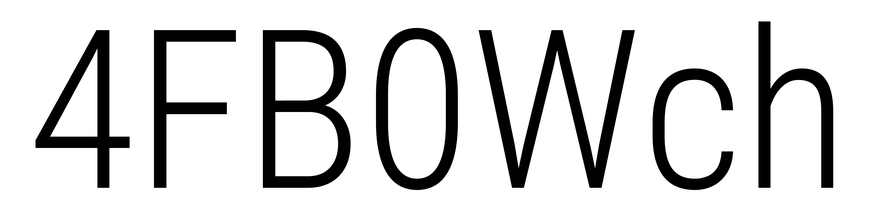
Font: Roboto_Condensed_Light